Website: bh-photo
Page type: gifting
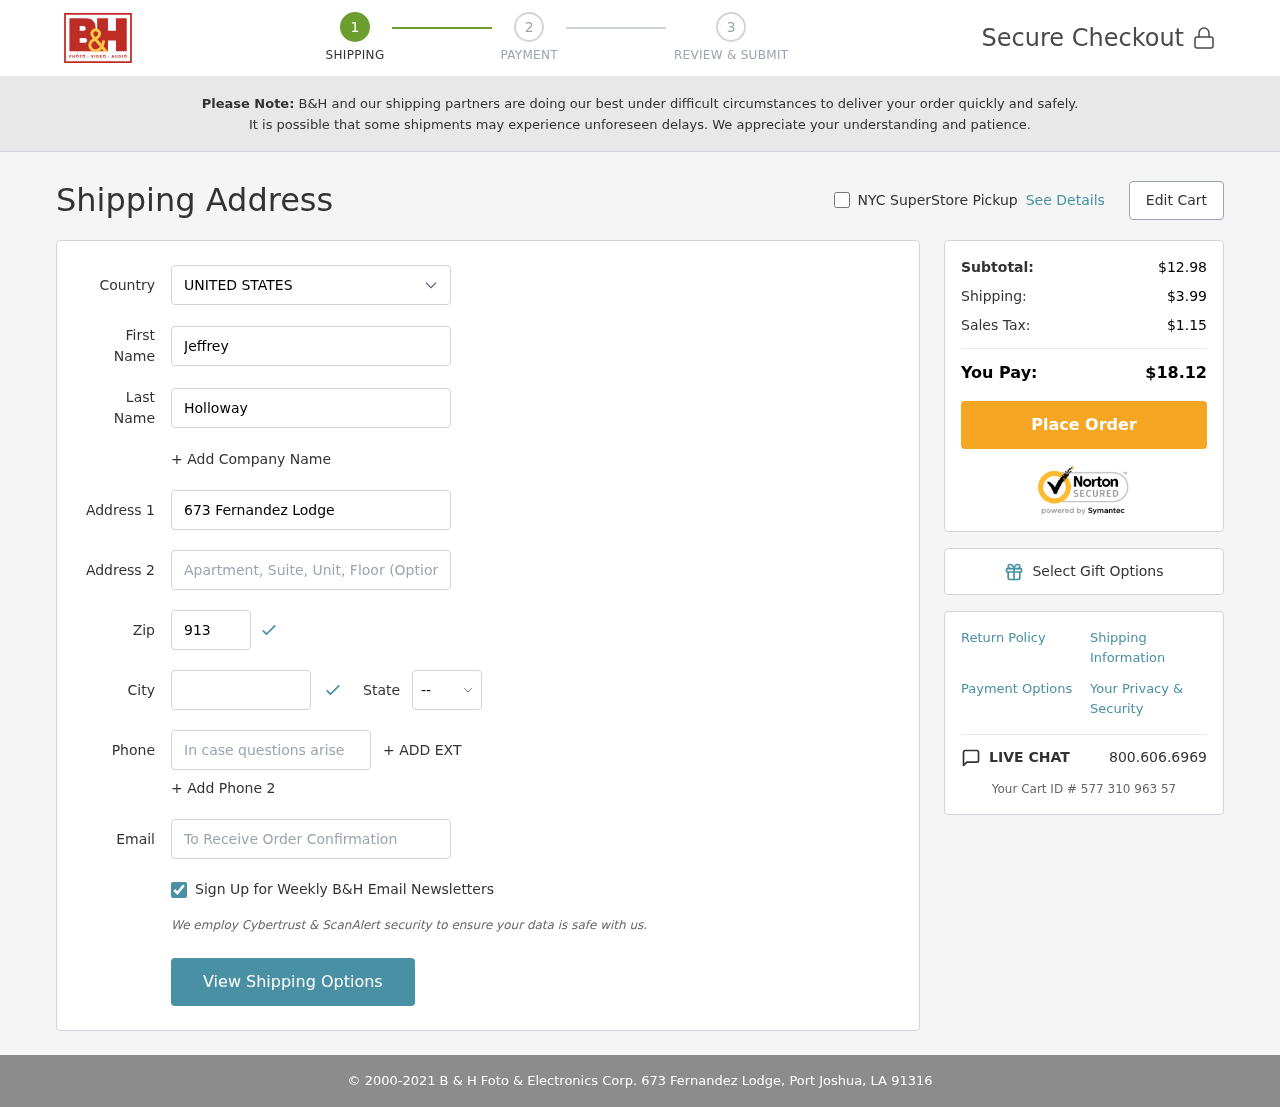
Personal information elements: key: PII_CITY
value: Port Joshua
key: PII_COUNTRY
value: United States
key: PII_EMAIL
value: jeffreyholloway@gmail.com
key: PII_FIRSTNAME
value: Jeffrey
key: PII_LASTNAME
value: Holloway
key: PII_PHONE
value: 4796687320
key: PII_POSTCODE
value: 91316
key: PII_STATE_ABBR
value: LA
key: PII_STREET
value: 673 Fernandez Lodge
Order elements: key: ORDER_SUBTOTAL
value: $12.98
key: ORDER_SHIPPING_COST
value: $3.99
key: ORDER_TAX
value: $1.15
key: ORDER_TOTAL
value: $18.12
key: ORDER_ID
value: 577 310 963 57